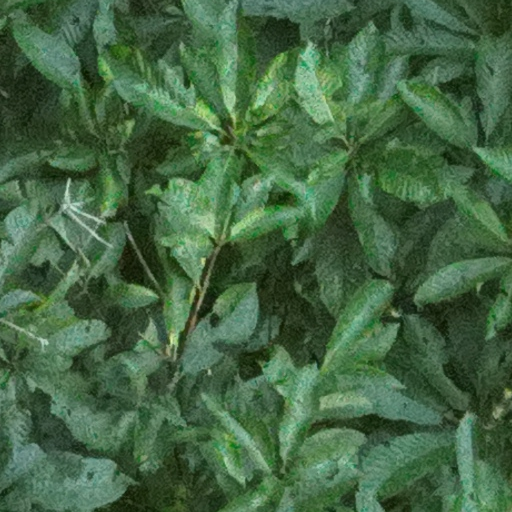
Species: Ceiba pentandra
GBIF accepted scientific name: Ceiba pentandra
Crown area (m\u00b2): 244.42